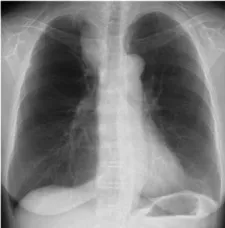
(C) After prednisolone treatment, ground glass opacities in both lung fields disappear and lung volume improves, but the mass shadow in the right upper lung field increased.
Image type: radiology (x_ray)